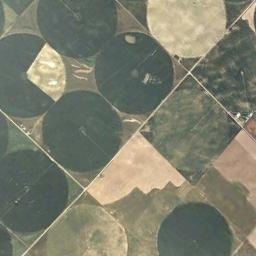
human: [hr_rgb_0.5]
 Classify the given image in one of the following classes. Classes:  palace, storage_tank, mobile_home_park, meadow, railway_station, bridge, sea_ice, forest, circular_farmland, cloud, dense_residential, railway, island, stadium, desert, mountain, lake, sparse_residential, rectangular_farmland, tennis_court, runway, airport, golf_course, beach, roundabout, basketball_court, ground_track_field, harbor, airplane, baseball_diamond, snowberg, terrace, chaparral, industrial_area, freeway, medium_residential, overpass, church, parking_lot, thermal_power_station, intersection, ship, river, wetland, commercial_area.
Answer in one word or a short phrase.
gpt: circular_farmland